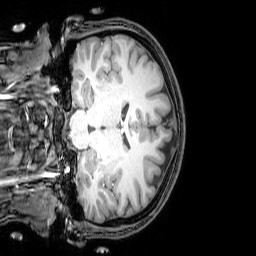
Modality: T1w
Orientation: coronal
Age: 25
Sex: female
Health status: healthy
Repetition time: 0.081 s
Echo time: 0.037 s